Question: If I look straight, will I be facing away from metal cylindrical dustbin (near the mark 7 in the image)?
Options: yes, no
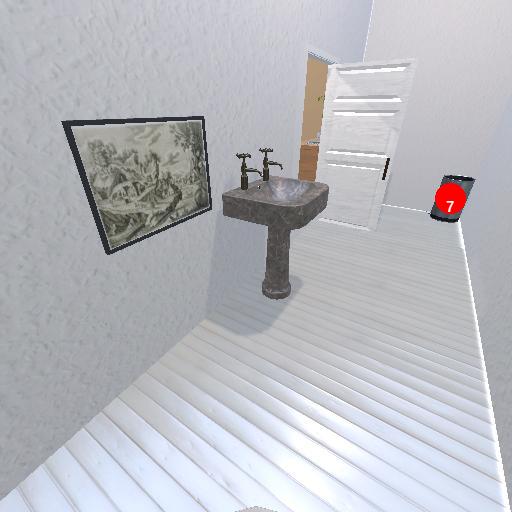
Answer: yes